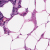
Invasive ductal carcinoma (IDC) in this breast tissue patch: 1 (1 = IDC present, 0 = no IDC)